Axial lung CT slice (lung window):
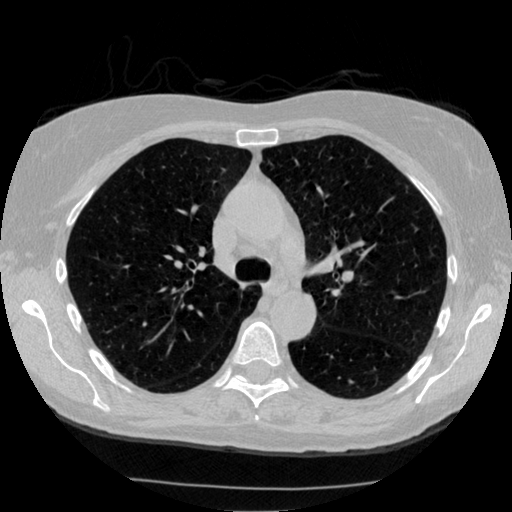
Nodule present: no